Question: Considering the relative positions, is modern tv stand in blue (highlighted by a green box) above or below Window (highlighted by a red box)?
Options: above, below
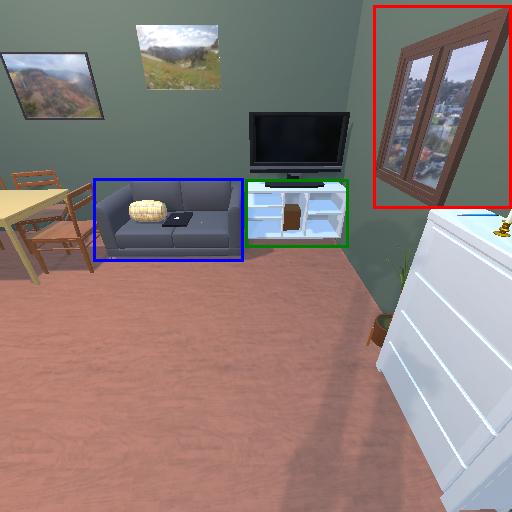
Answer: above